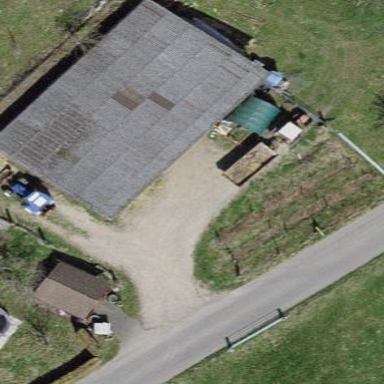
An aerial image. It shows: Shed building.